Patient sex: M
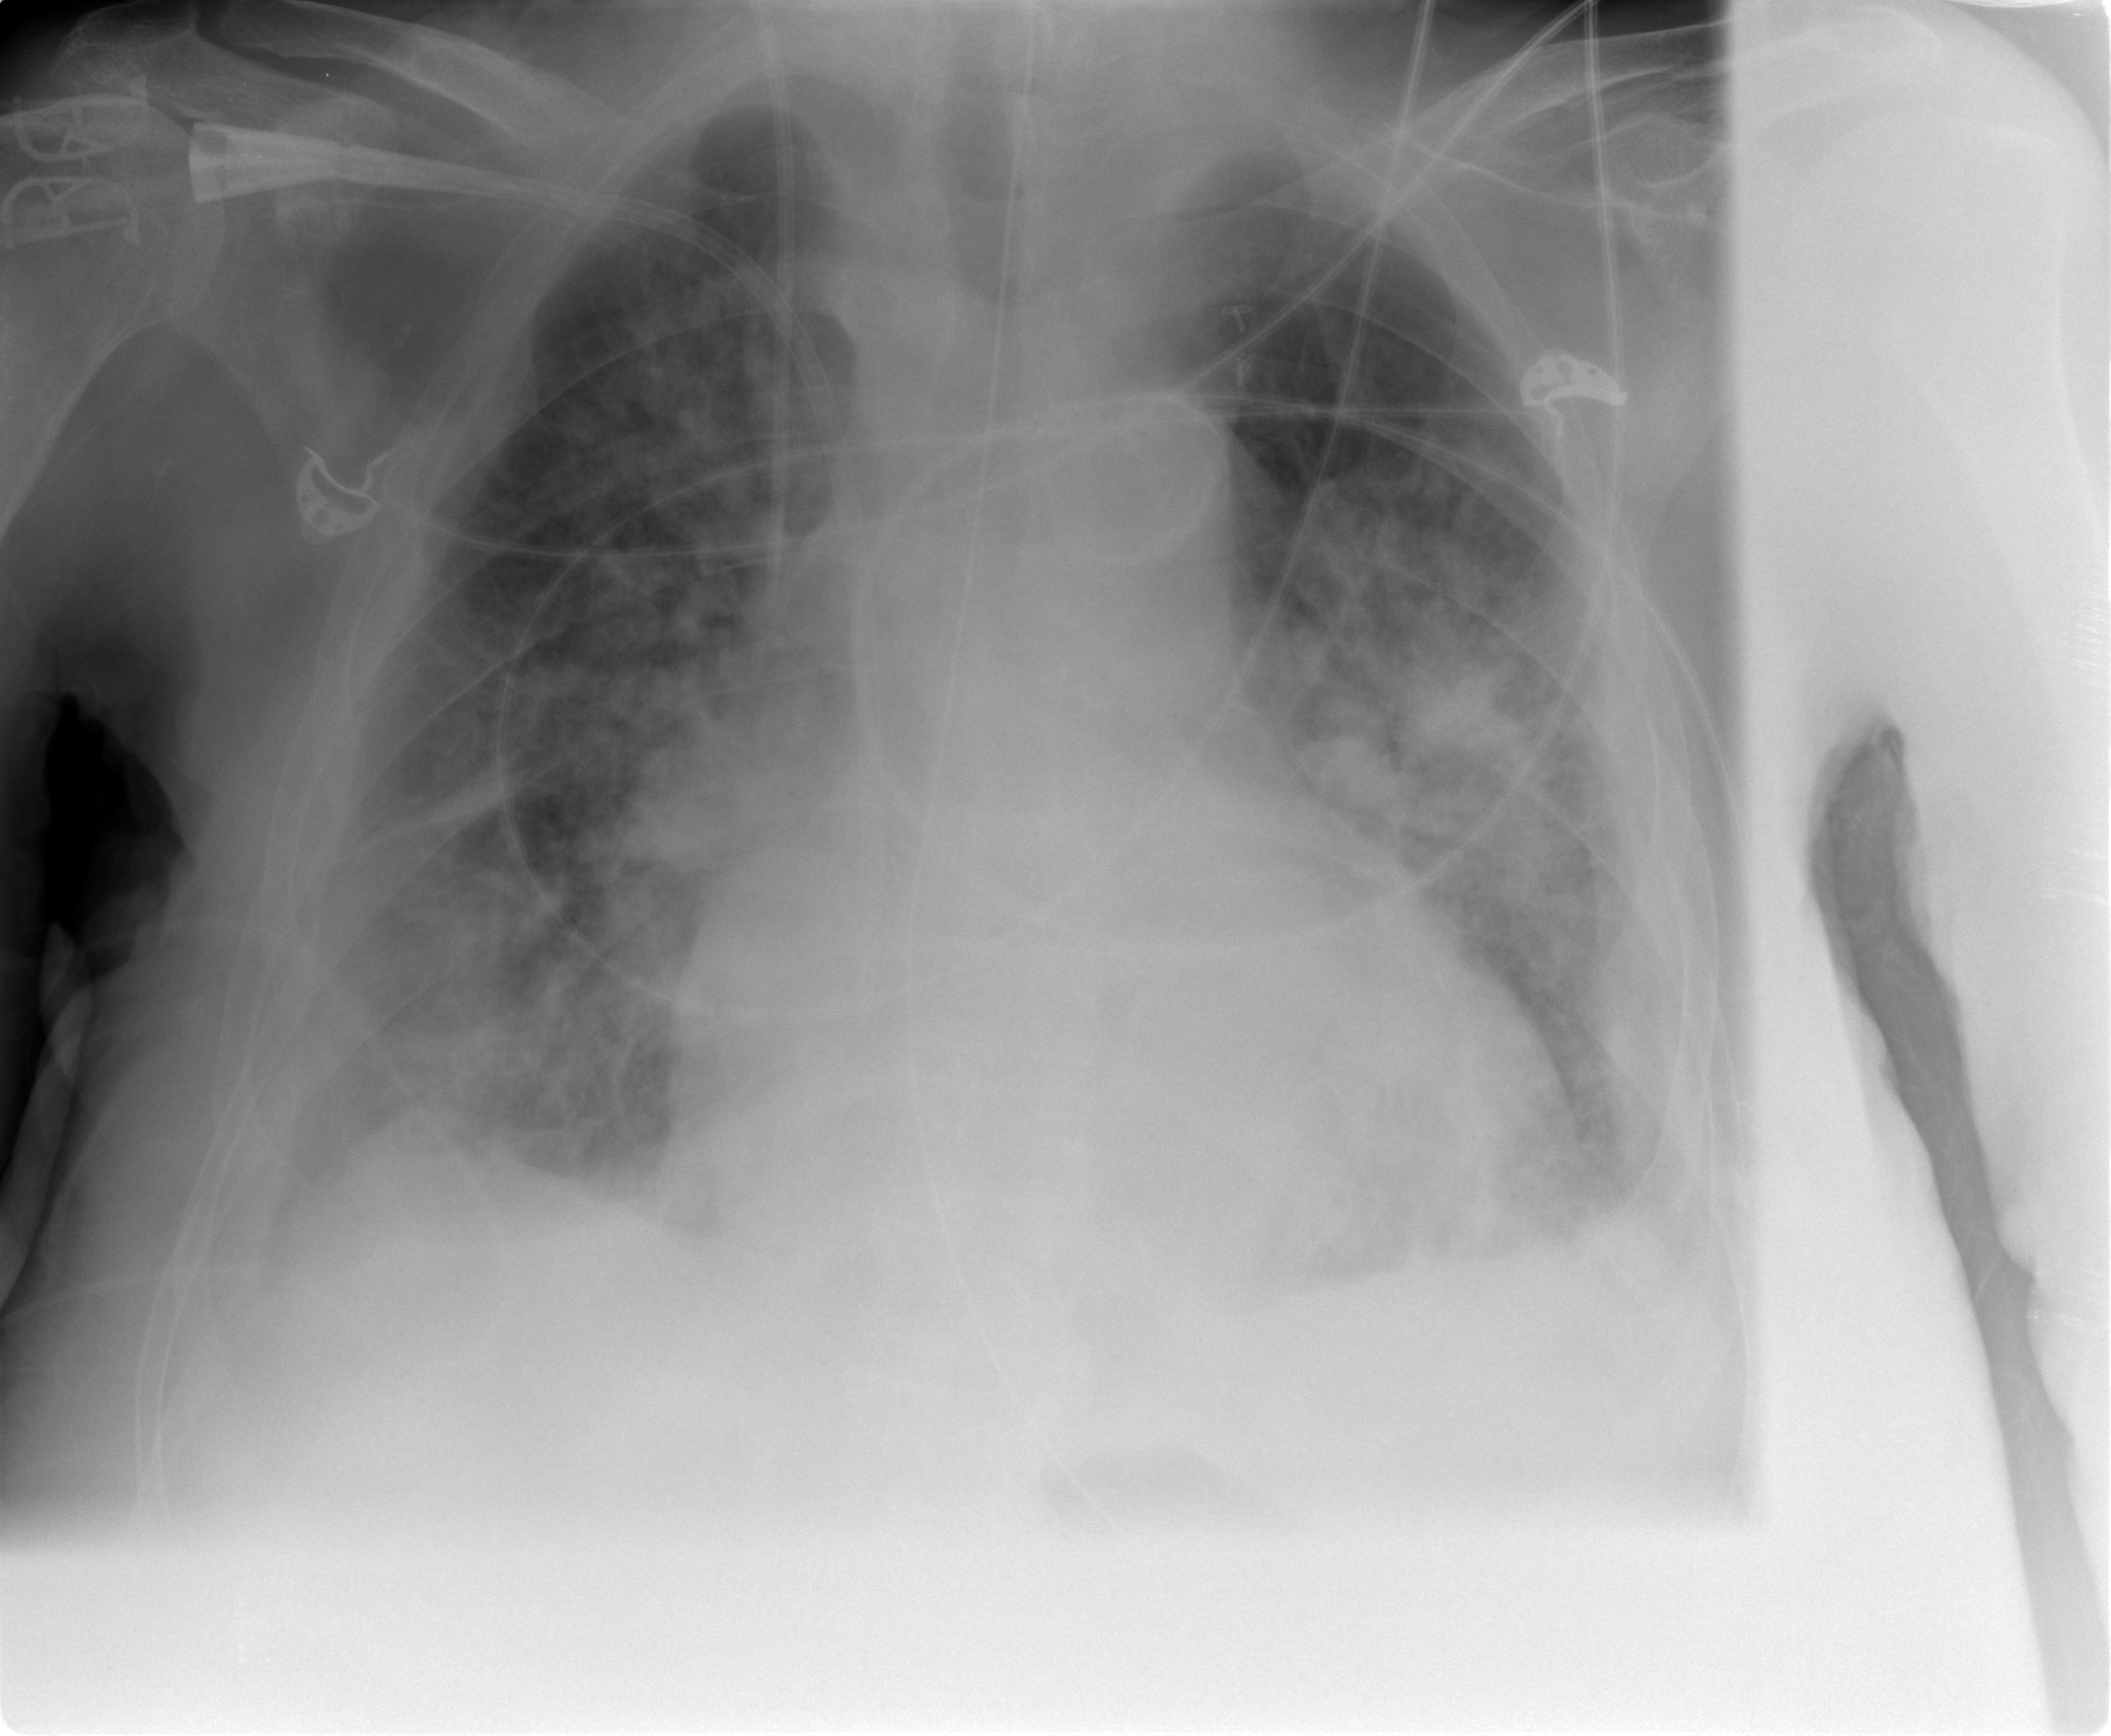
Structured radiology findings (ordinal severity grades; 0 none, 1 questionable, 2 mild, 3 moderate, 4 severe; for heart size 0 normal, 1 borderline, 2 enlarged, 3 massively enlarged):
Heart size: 1
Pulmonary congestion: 2
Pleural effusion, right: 2
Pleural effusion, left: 2
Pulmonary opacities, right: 2
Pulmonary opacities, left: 3
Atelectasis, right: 2
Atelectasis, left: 2